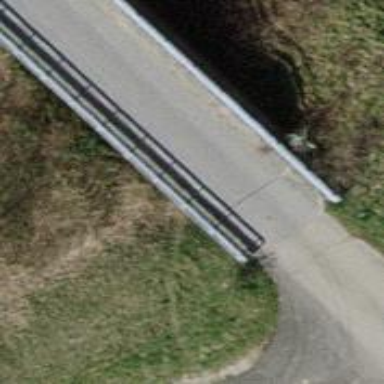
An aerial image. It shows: Asphalt track on bridge with Grade 1 track type.